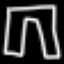
Label: pants